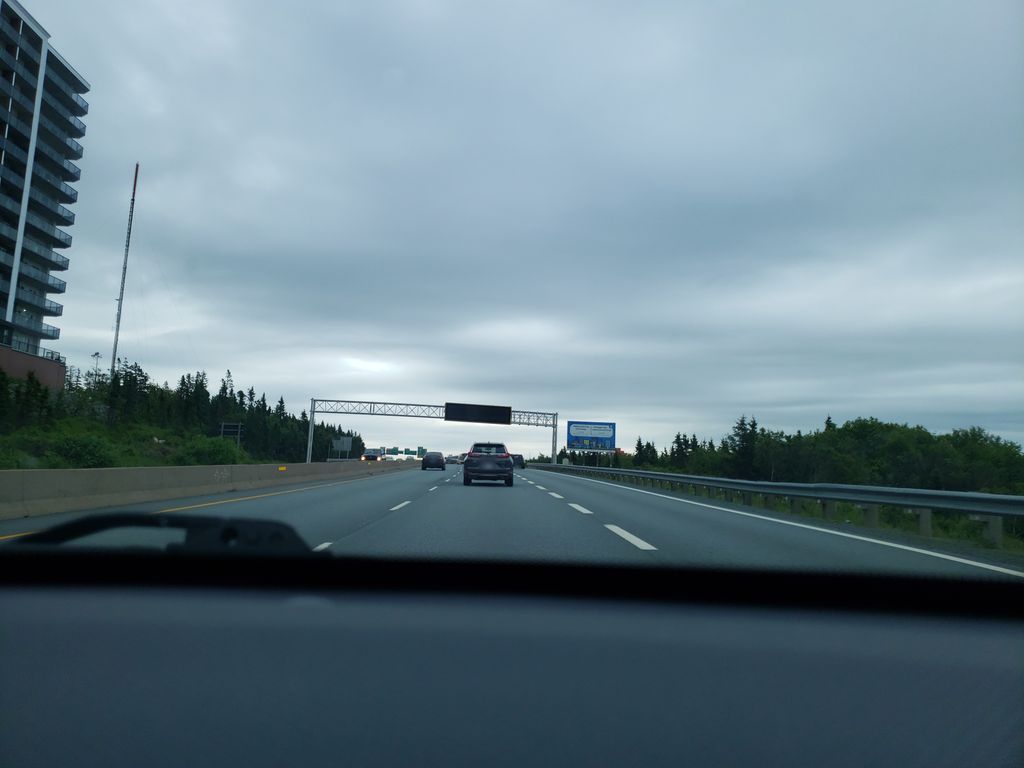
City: halifax